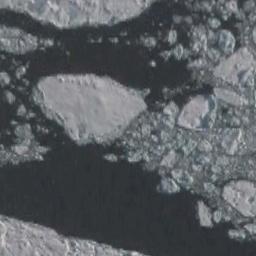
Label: sea_ice